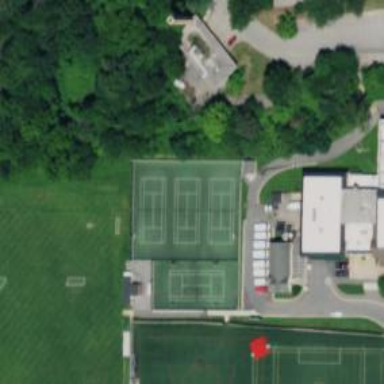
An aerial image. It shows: Tennis court on pitch designated for leisure land.